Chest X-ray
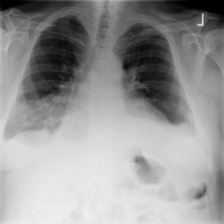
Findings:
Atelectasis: negative
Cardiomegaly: negative
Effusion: positive
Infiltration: positive
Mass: negative
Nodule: positive
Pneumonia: negative
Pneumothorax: negative
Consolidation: negative
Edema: negative
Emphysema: negative
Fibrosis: negative
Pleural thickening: negative
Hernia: negative